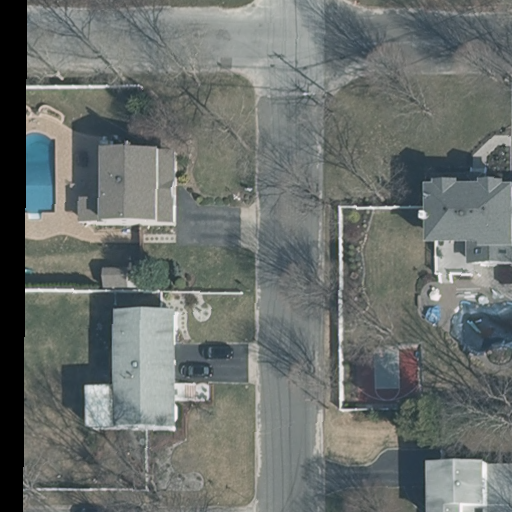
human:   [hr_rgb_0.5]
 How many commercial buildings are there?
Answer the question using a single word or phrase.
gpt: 0

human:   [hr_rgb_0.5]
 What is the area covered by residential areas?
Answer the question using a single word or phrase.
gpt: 9196m2

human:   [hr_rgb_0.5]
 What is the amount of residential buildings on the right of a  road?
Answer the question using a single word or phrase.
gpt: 2

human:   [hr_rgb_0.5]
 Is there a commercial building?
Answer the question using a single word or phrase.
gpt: no

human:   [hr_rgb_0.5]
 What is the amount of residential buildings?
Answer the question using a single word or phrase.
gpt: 4

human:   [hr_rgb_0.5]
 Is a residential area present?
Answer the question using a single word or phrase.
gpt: yes

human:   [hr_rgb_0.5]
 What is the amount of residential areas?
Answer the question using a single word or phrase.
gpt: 1

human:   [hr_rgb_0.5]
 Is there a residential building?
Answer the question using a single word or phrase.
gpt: yes

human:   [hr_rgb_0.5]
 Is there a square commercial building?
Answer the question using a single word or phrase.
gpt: no

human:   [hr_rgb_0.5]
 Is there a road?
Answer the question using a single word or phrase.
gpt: yes

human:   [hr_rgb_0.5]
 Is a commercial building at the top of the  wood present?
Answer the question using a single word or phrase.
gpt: no

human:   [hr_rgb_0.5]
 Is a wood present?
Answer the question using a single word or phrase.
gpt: yes

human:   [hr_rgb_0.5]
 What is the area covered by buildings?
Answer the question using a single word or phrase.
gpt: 768m2

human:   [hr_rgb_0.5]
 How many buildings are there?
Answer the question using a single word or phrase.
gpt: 4

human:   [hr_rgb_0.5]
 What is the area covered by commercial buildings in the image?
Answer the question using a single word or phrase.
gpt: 0m2

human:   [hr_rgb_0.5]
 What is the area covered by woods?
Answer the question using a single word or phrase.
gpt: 1417m2

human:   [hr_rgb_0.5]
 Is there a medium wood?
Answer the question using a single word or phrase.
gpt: no

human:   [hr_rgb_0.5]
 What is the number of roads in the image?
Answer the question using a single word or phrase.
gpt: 2

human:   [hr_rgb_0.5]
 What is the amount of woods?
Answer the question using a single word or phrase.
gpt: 1

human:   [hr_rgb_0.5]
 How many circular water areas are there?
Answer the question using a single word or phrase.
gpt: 0

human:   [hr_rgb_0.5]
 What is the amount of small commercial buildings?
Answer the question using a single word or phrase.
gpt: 0

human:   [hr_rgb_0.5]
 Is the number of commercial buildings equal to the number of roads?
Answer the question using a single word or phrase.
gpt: no

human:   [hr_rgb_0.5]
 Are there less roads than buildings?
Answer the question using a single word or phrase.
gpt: yes

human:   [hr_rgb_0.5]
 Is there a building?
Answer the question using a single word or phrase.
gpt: yes

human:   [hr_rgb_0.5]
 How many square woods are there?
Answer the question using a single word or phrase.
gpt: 0

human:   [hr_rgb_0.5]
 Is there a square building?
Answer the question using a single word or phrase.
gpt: no

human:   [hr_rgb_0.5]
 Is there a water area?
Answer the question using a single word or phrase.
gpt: no

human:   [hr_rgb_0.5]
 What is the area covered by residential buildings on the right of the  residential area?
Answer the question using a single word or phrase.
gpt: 0m2

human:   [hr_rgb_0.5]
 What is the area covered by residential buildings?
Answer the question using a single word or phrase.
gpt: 768m2

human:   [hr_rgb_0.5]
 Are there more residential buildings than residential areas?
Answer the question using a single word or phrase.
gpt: yes

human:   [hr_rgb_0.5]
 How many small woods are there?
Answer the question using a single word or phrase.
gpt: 0

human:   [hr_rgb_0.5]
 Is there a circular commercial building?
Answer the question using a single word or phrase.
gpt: no

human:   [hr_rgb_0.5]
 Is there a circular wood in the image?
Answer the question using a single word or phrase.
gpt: no

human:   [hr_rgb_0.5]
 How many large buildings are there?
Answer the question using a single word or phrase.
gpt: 0

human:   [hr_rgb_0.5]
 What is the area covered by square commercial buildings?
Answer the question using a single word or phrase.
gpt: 0m2

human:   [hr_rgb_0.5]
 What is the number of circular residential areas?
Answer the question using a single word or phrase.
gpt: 0

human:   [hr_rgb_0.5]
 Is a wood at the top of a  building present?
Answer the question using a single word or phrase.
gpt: no

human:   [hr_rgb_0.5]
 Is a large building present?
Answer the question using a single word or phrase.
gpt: no

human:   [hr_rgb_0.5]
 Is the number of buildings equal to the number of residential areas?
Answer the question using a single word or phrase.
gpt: no

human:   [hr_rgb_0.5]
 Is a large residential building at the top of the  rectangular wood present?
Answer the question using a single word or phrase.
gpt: no

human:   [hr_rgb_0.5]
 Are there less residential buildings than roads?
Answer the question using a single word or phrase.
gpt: no

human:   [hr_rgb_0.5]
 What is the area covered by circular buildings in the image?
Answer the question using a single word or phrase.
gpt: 0m2

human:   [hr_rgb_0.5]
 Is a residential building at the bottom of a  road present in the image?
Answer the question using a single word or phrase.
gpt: yes

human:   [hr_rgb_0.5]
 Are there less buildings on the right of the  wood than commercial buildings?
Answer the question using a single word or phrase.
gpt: no

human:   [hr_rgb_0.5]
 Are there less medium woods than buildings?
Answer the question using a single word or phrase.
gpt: yes

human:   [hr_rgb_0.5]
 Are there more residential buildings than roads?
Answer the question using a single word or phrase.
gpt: yes

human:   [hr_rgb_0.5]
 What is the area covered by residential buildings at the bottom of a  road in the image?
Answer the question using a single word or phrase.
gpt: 768m2

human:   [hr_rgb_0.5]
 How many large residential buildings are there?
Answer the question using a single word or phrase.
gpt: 0

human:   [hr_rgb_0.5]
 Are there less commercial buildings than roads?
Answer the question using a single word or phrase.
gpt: yes

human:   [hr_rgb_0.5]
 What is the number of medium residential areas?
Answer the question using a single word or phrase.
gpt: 0

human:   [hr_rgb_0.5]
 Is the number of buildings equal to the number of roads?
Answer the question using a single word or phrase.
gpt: no

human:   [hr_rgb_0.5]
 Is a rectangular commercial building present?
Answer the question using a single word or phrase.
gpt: no

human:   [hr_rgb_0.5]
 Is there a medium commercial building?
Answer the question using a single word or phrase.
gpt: no

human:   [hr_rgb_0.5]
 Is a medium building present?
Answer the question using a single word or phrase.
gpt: yes

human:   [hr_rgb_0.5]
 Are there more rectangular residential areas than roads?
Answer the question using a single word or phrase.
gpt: no

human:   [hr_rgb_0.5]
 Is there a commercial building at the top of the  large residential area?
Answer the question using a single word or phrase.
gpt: no

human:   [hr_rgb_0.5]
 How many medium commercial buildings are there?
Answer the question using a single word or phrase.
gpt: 0

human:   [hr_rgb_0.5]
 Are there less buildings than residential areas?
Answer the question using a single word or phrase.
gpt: no

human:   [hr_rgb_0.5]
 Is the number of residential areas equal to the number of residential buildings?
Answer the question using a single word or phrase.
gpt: no

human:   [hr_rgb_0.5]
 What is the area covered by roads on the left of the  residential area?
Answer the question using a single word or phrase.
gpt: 0m2

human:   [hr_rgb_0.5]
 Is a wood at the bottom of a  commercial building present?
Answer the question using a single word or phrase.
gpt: no

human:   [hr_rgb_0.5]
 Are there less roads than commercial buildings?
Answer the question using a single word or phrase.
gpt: no

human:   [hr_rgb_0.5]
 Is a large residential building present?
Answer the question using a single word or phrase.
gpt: no

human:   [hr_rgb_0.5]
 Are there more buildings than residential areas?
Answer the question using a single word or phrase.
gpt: yes